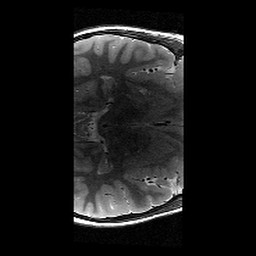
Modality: T2w
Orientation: axial
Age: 11
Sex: male
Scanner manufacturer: siemens
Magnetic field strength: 3 T
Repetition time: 9.23 s
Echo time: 0.067 s